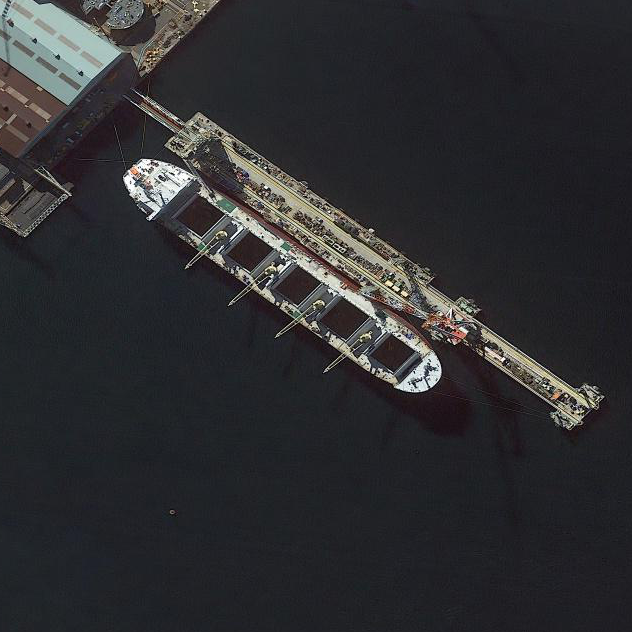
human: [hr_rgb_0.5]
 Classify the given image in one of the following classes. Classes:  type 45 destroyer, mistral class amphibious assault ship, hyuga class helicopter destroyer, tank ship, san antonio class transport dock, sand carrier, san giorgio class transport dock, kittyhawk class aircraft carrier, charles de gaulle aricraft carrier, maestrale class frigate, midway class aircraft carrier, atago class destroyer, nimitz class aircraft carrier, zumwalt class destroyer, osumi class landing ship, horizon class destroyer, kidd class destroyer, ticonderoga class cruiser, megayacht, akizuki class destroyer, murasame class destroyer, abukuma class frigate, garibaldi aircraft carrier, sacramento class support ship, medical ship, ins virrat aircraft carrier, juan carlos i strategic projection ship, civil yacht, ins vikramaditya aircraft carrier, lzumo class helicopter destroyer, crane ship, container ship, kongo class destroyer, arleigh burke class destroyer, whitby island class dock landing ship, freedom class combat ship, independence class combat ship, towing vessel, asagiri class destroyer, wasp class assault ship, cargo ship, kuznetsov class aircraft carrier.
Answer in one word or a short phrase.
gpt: Sand carrier